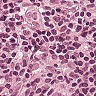
Metastatic tissue present: no